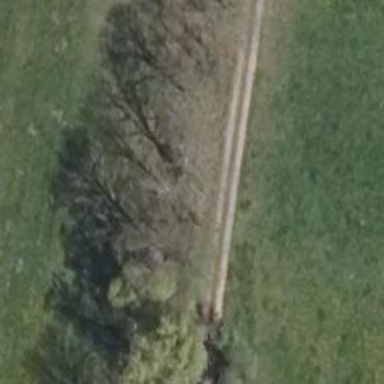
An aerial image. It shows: Track road with grade3 tracktype.